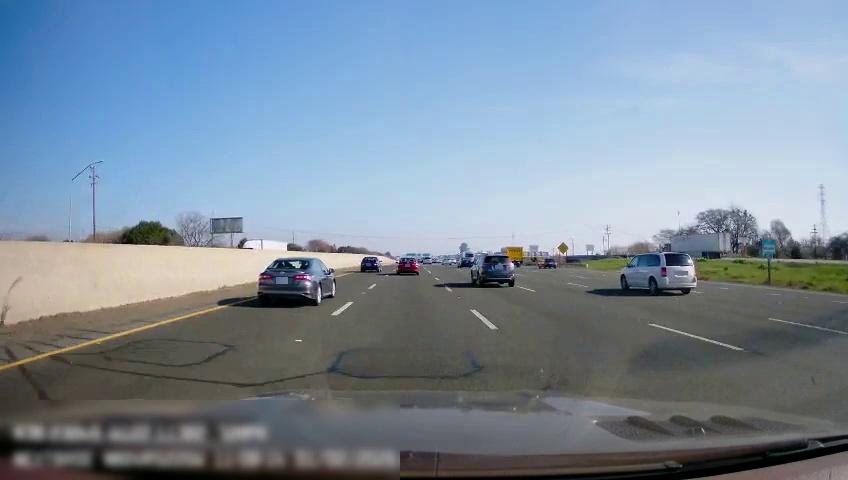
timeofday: Day
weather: Sunny
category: Drivable Space
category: Drivable Space
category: Vehicles | SUV
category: Vehicles | Truck
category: Vehicles | Van
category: Vehicles | Car
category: Vehicles | SUV
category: Vehicles | Van
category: Vehicles | Car
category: Vehicles | Car
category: Vehicles | Car
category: Vehicles | Truck
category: Vehicles | Truck
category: Lanes | Alternate Lane
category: Lanes | Current Lane
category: Lanes | Current Lane
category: Lanes | Alternate Lane
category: Lanes | Alternate Lane
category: Lanes | Alternate Lane
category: Lanes | Alternate Lane
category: Lanes | Alternate Lane
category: Traffic | Signs
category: Traffic | Signs
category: Traffic | Signs